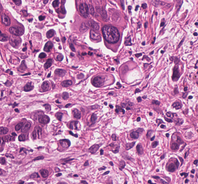
Tumor epithelial tissue: yes
Tumor-associated stroma tissue: yes
Normal tissue: no